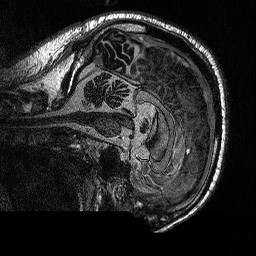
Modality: MP2RAGE
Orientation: sagittal
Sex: male
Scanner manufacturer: siemens
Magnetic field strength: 3 T
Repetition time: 5 s
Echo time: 0.00292 s